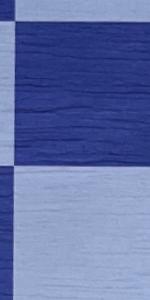
Label: Empty